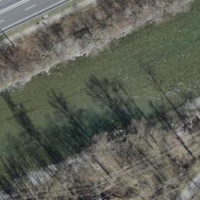
EUNIS habitat code: 41
Species observed at this site:
Tussilago farfara